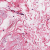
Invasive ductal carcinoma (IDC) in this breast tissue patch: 0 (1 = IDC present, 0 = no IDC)